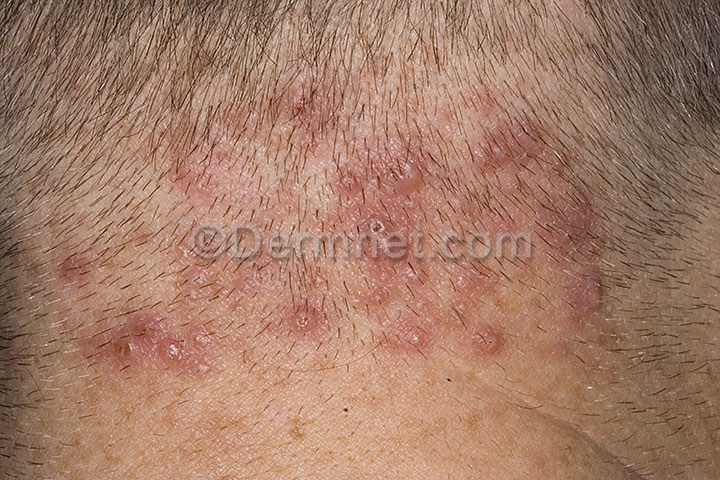
Disease: Hair Loss Photos Alopecia and other Hair Diseases